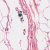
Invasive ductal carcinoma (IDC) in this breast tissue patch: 0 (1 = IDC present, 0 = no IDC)